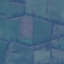
Land use / land cover class: Pasture